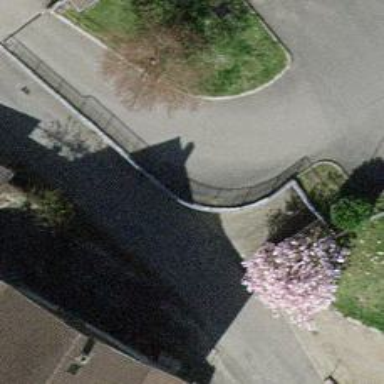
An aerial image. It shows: Residential road.